Question: I am trying to load the image to my CircleImageView from a custom marker layout that I made. I tried to use glide or picasso but non of them works it is only showing the placeholder image of the marker. Can someone help me with this one. I am stuck for about 4hrs in this and still dont find what was causing this.
'''
place2 = new MarkerOptions()
.position(storeLatLng)
.icon(BitmapDescriptorFactory.fromBitmap(createCustomMarker(CheckOutActivity.this , storeIMG, storeName))).title(storeClass);
...
private static Bitmap createCustomMarker(Context context, final String resource, String name) {
View marker = ((LayoutInflater) context.getSystemService(Context.LAYOUT_INFLATER_SERVICE)).inflate(R.layout.bitmap_google_marker_layout_item, null);
de.hdodenhof.circleimageview.CircleImageView image = (de.hdodenhof.circleimageview.CircleImageView) marker.findViewById(R.id.user_dp);
TextView txt_name = (TextView) marker.findViewById(R.id.name);
txt_name.setText(name);
//Glide.with(marker).load(resource).apply(new RequestOptions().placeholder(R.mipmap.loader)).into(image);
Picasso.get()
.load(resource)
.placeholder(R.mipmap.loader)
.error(R.drawable.error)
.into(image);
DisplayMetrics displayMetrics = new DisplayMetrics();
((Activity) context).getWindowManager().getDefaultDisplay().getMetrics(displayMetrics);
marker.setLayoutParams(new ViewGroup.LayoutParams(52, ViewGroup.LayoutParams.WRAP_CONTENT));
marker.measure(displayMetrics.widthPixels, displayMetrics.heightPixels);
marker.layout(0, 0, displayMetrics.widthPixels, displayMetrics.heightPixels);
marker.buildDrawingCache();
Bitmap bitmap = Bitmap.createBitmap(marker.getMeasuredWidth(), marker.getMeasuredHeight(), Bitmap.Config.ARGB_8888);
Canvas canvas = new Canvas(bitmap);
marker.draw(canvas);
return bitmap;
}
'''

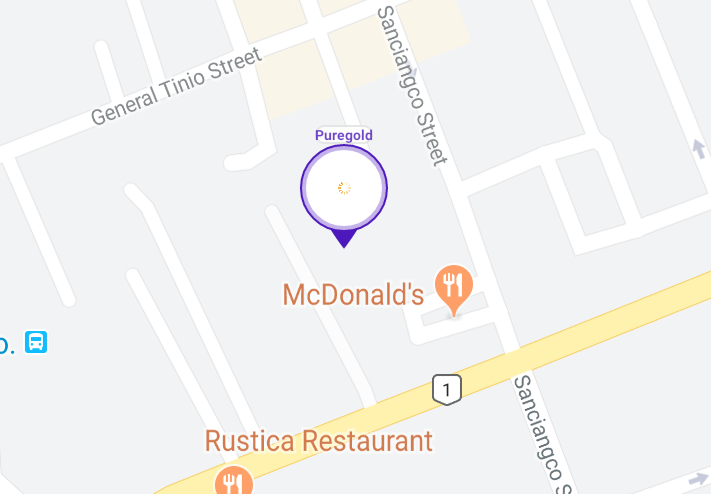
Answer: 'Picasso' or 'Glid' loads image asynchronously. At the time you are creating bitmap from view the 'ImageView' have only placeholder('Picasso' or 'Glid' didn't download and set the image to the ImageView yet). So you can seeing placeholder in Marker. Once you have created 'Bitmap' form View , anything change in the 'View' later will not affect the bitmap.
To make Marker with the actual image you have to update or recreate marker again after 'Picasso' download and set the Image in the 'ImageView'.
I think it's better to make 'Marker' with placeholder and update the 'Marker' after downloading the Image.